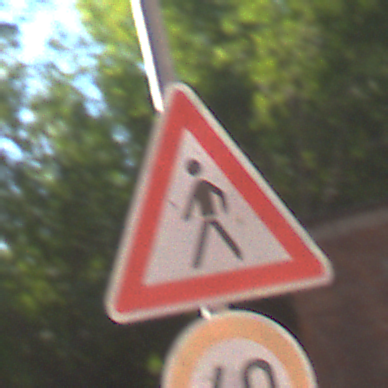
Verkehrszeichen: FussgaengerRechts
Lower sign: Geschwindigkeit40
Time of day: MorningAfternoon
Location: Outdoor (Suburban)
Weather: PartlyCloudy
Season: NotSpecified
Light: Natural